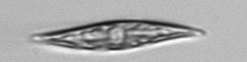
Label: Pleurosigma